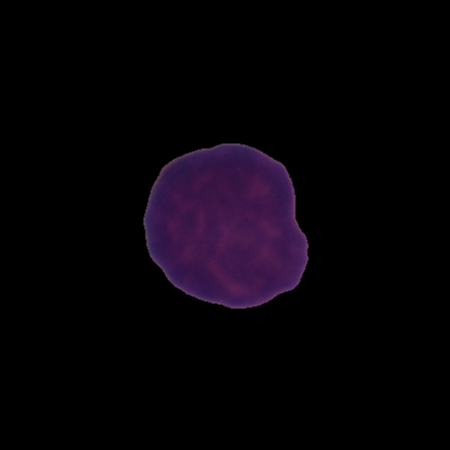
Label: healthy